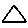
Label: triangle